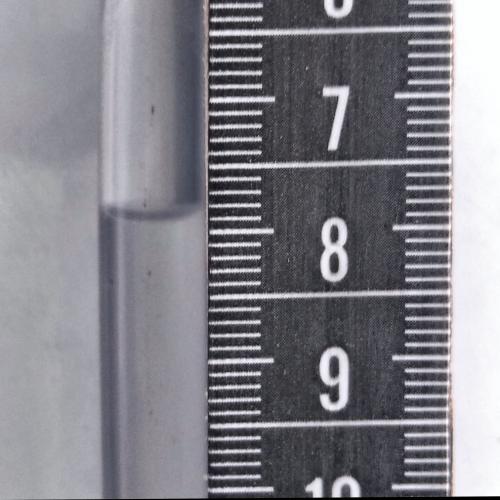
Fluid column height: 7.9 cm